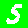
Digit: 5